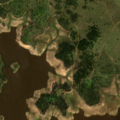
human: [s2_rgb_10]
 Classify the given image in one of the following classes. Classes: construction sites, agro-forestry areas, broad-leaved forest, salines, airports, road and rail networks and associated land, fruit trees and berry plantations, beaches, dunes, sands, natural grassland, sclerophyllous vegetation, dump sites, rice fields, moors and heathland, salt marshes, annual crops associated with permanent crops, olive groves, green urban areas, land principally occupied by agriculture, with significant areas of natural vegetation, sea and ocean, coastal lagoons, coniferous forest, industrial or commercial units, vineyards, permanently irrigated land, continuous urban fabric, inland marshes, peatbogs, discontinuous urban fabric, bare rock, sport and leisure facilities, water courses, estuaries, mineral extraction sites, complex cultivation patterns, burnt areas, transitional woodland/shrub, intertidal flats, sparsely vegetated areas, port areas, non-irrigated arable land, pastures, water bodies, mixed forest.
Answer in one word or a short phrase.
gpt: non-irrigated arable land, agro-forestry areas, mixed forest, water bodies